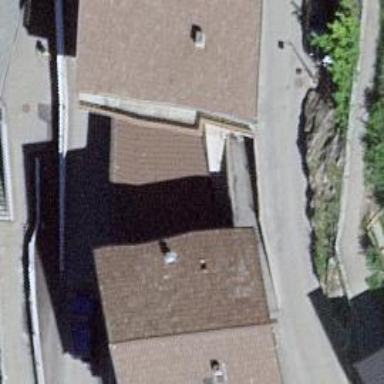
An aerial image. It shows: Retaining wall.